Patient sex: F
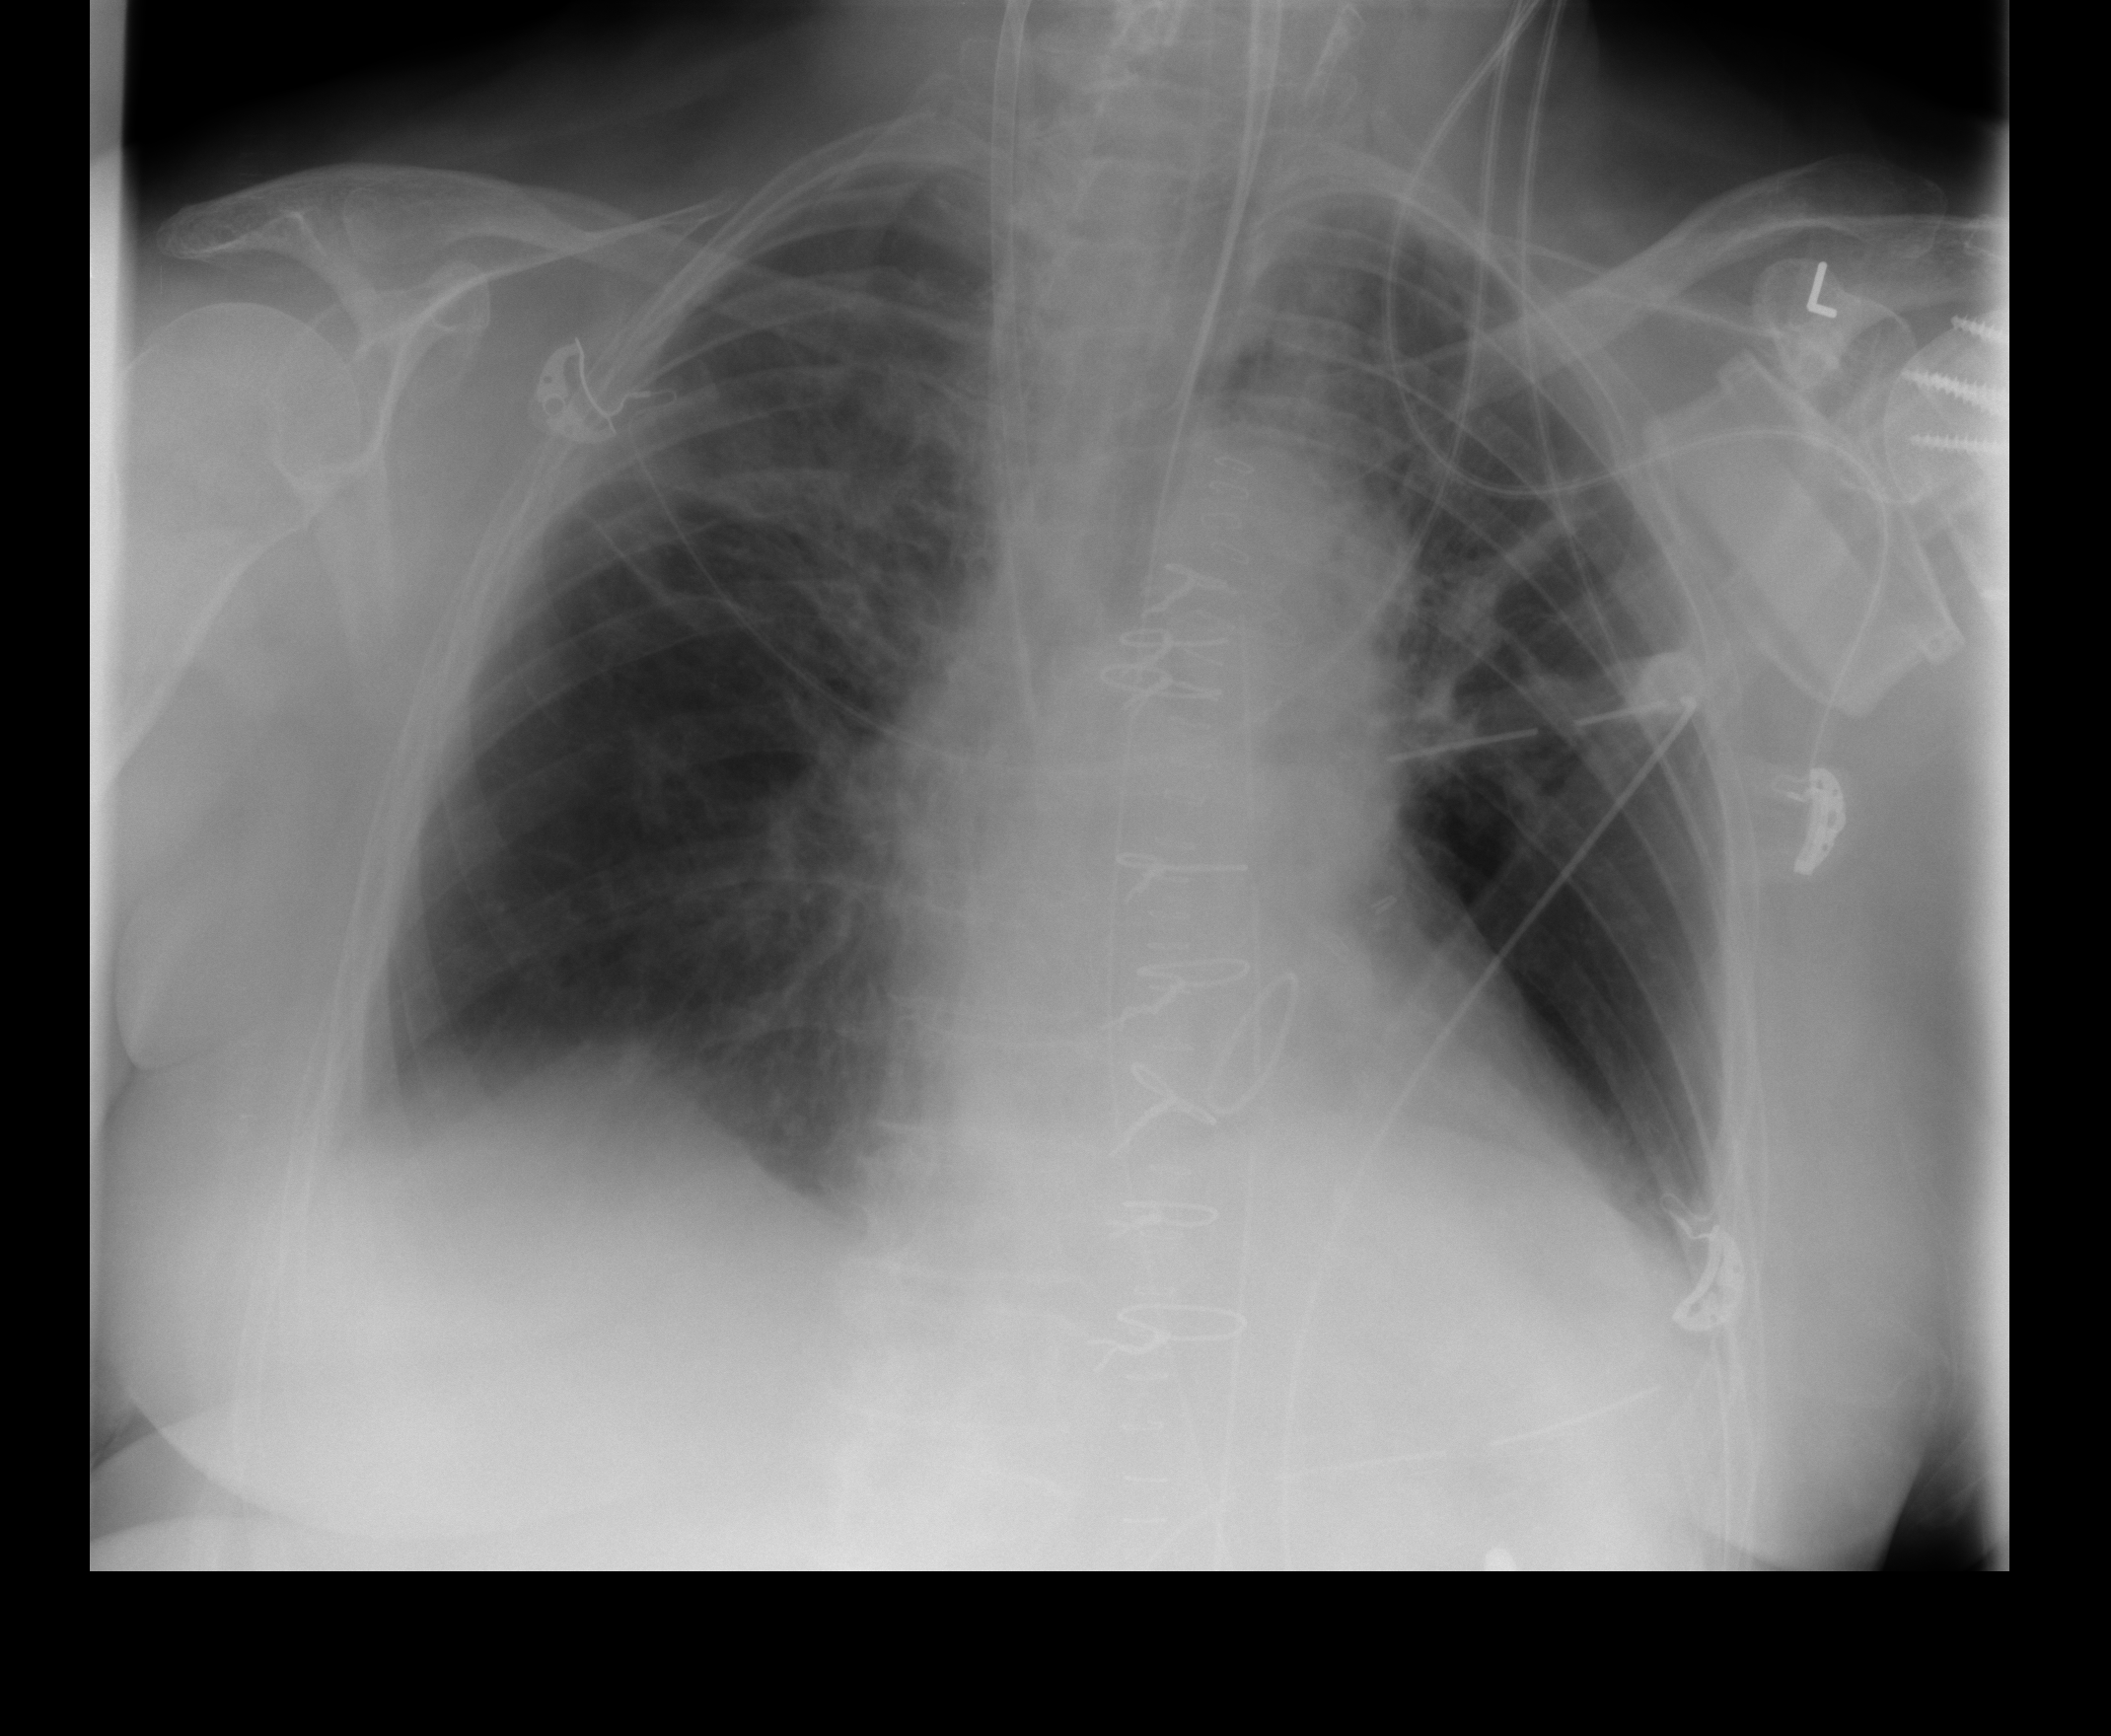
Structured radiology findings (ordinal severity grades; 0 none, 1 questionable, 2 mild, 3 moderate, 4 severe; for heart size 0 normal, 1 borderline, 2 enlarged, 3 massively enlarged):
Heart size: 2
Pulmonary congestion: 1
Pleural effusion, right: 2
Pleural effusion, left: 1
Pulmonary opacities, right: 3
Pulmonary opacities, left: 0
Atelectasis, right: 1
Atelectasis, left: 0